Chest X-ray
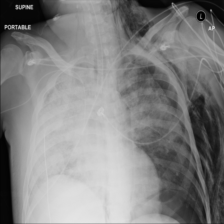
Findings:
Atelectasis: negative
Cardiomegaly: negative
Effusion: negative
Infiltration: negative
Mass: negative
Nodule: negative
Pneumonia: negative
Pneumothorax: positive
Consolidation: negative
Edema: negative
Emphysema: negative
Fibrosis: negative
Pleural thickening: negative
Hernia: negative